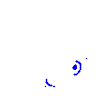
Particle: electron